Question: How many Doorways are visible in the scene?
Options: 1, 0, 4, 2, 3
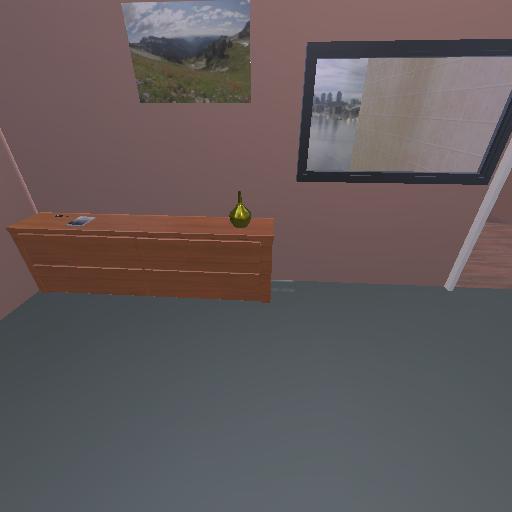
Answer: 1